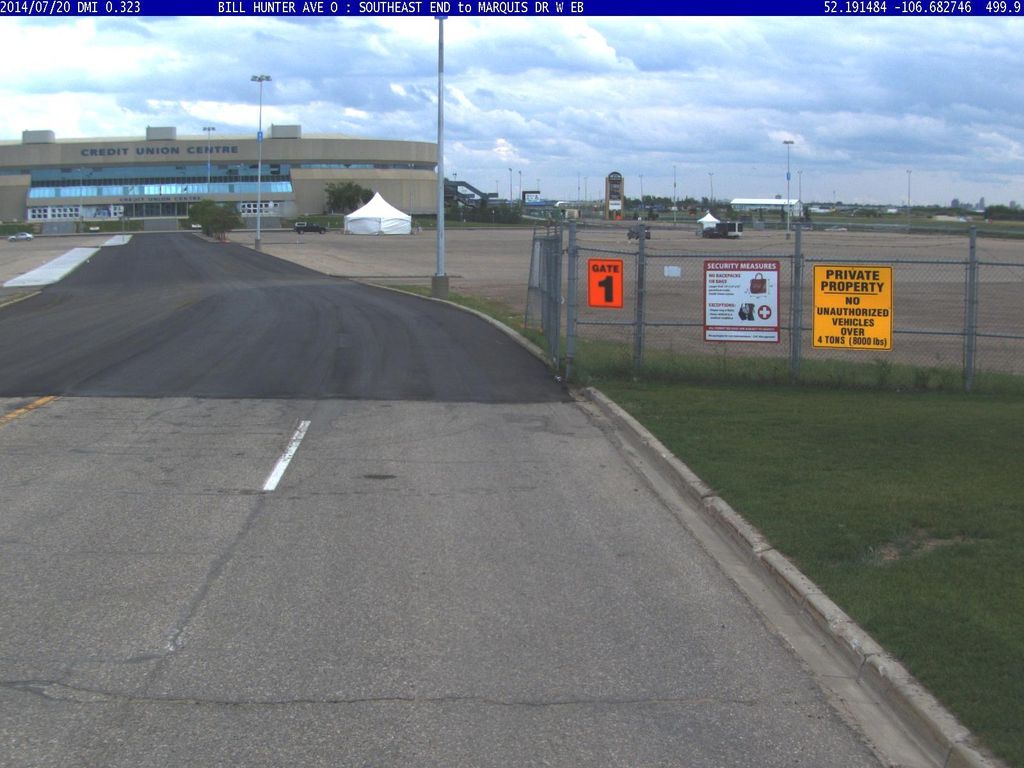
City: saskatoon